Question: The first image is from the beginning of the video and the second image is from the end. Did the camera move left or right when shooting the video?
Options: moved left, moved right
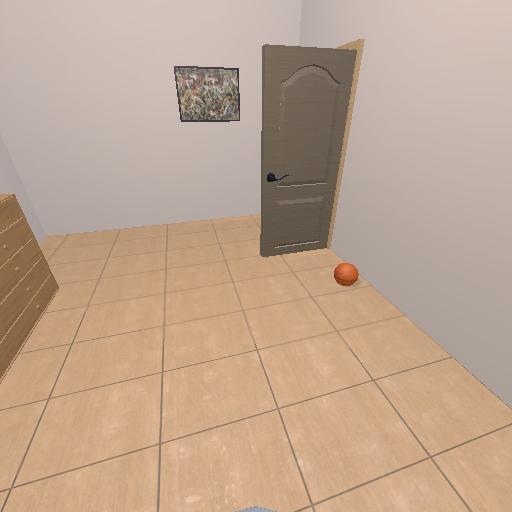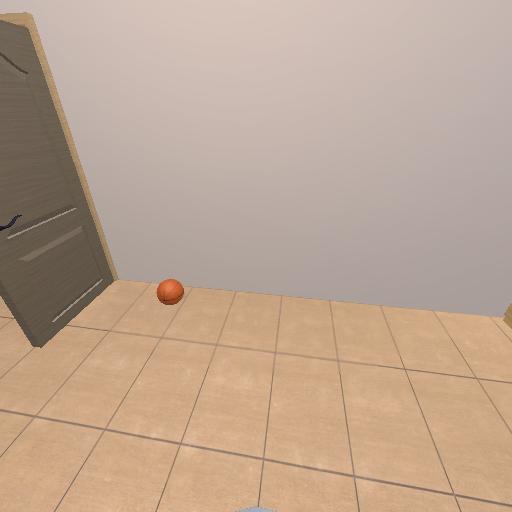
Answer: moved left